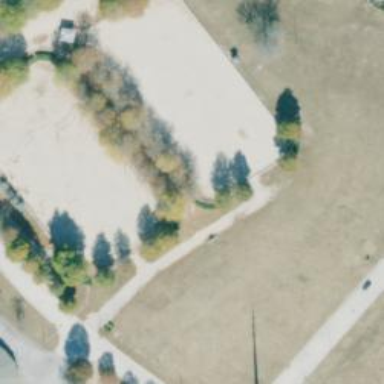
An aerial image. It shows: Equestrian pitch used for leisure and sports activities.